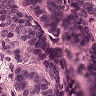
Metastatic tissue present: yes